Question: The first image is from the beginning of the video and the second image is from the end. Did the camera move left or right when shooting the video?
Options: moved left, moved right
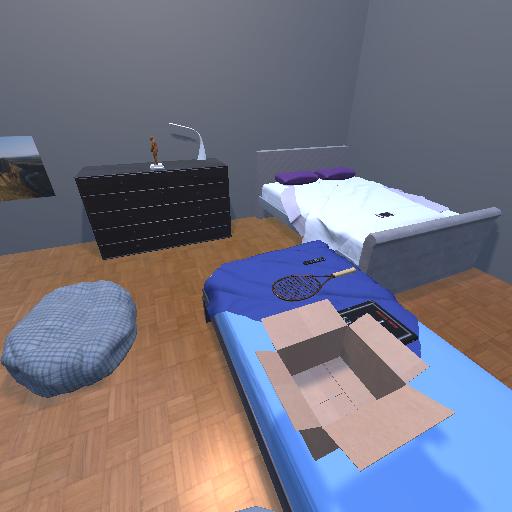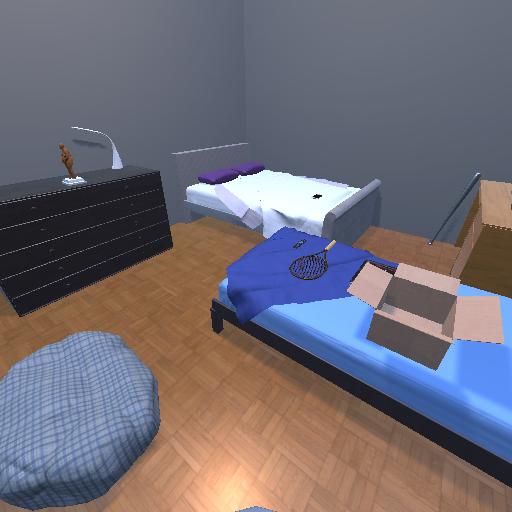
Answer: moved left